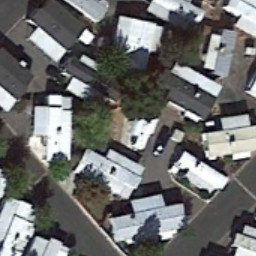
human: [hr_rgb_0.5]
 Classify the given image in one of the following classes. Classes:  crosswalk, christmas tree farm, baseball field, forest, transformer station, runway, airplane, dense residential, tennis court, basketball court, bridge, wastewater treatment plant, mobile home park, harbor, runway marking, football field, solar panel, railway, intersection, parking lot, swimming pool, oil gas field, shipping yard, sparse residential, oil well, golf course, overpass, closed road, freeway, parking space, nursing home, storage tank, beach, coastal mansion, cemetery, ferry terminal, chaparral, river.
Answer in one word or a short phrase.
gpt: mobile home park